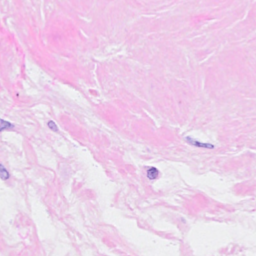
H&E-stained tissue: Breast